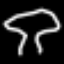
Label: mushroom